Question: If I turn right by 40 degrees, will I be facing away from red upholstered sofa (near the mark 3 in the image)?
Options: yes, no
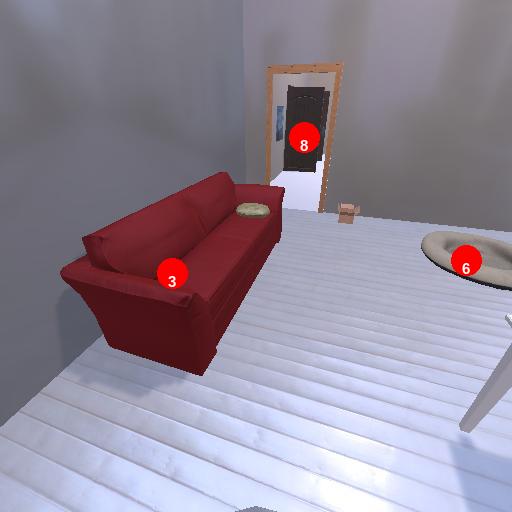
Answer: yes